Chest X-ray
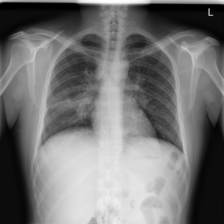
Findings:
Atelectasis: positive
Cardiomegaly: negative
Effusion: positive
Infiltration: positive
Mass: negative
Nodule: negative
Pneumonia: negative
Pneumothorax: negative
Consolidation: negative
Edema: negative
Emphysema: negative
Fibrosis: negative
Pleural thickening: negative
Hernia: negative